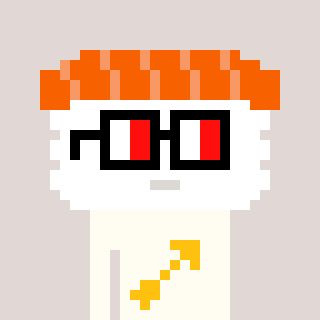
a pixel art character with square glasses with black frames and red eyes, a nigiri-shaped head and a grayscale-colored body on a warm background